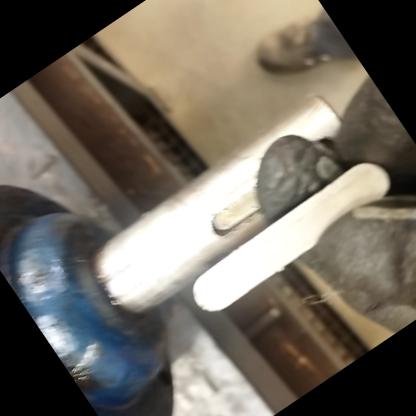
Klasa: inne